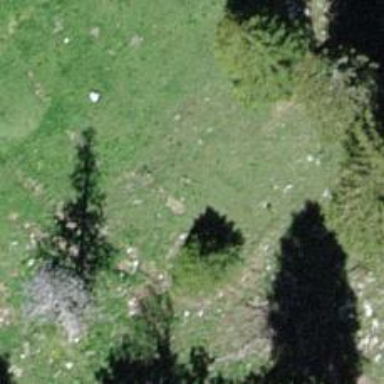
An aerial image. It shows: Needle-leaved tree in natural setting.